Question: I need to pass command line arguments to my c# project, I know I need to go solution properties, configuration options and under that I should be able to see debug options and within that there should be a field to pass in command line arguments - The problem I have is that I can't see the debug options, do I need to install something? Anyone's experienced this before?
thanks
EDIT: screenshot added

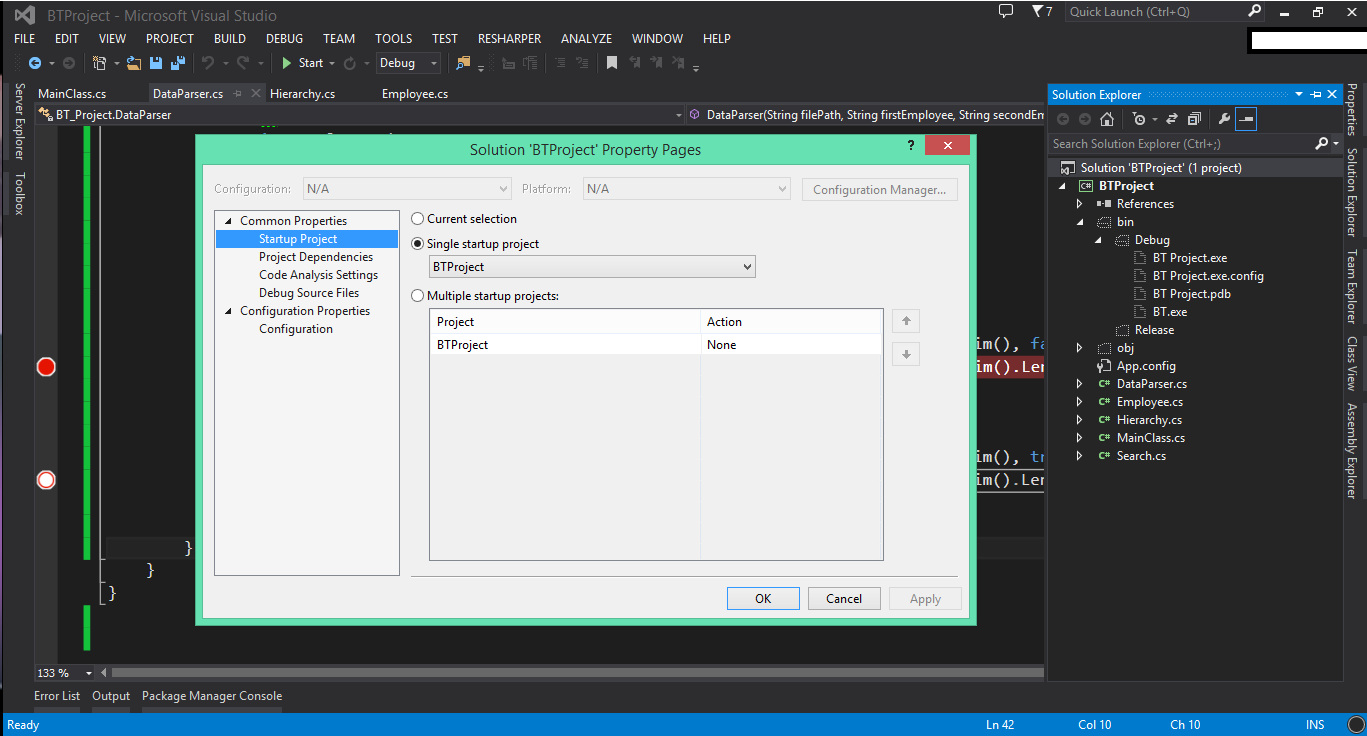
Answer: You need to go to the properties, not the Solution configuration, to access the Debug settings and the command line arguments box. This is available to .exe and .dll projects.
Right-click the project name in Solution Explorer and select Properties at the bottom of the list.